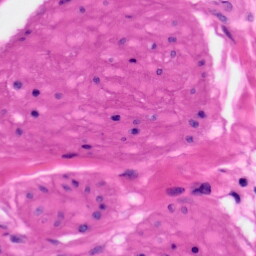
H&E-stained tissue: Skin